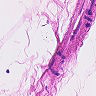
Metastatic tissue present: no